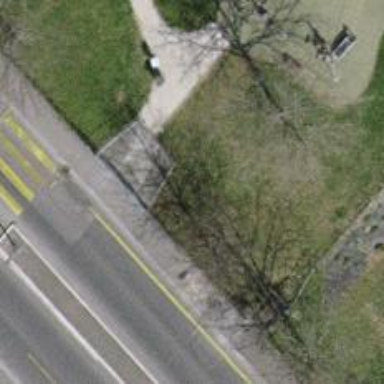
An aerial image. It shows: Entrance with barrier.